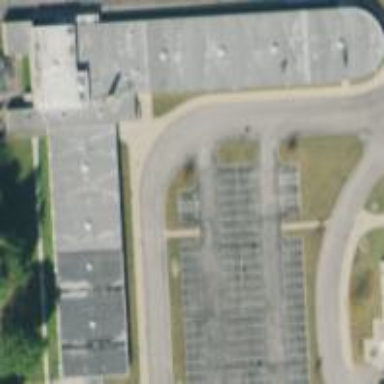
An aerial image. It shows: School building.